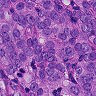
Metastatic tissue present: yes